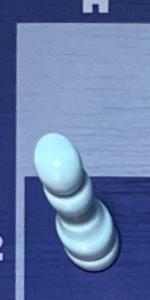
Label: Pawn_White